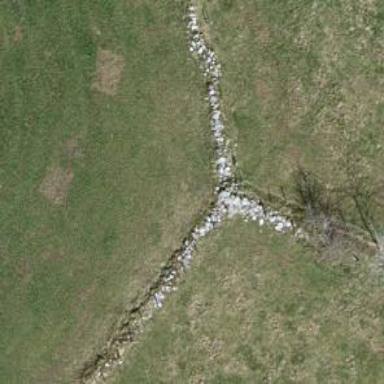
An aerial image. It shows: Wall made of dry stone.